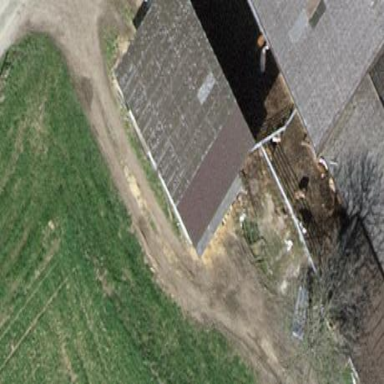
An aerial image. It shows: Gabled roof on farm auxiliary building.